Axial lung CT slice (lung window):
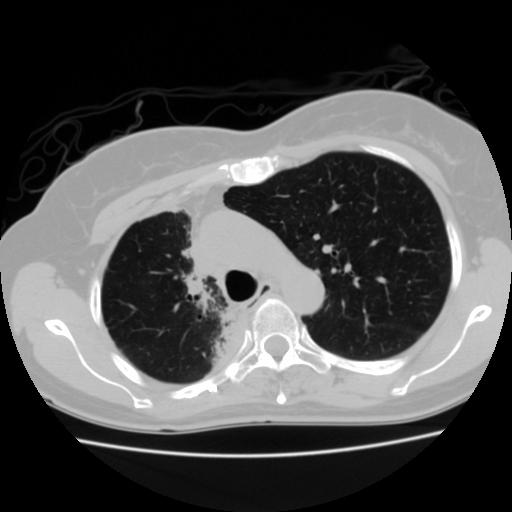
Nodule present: no